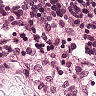
Metastatic tissue present: no